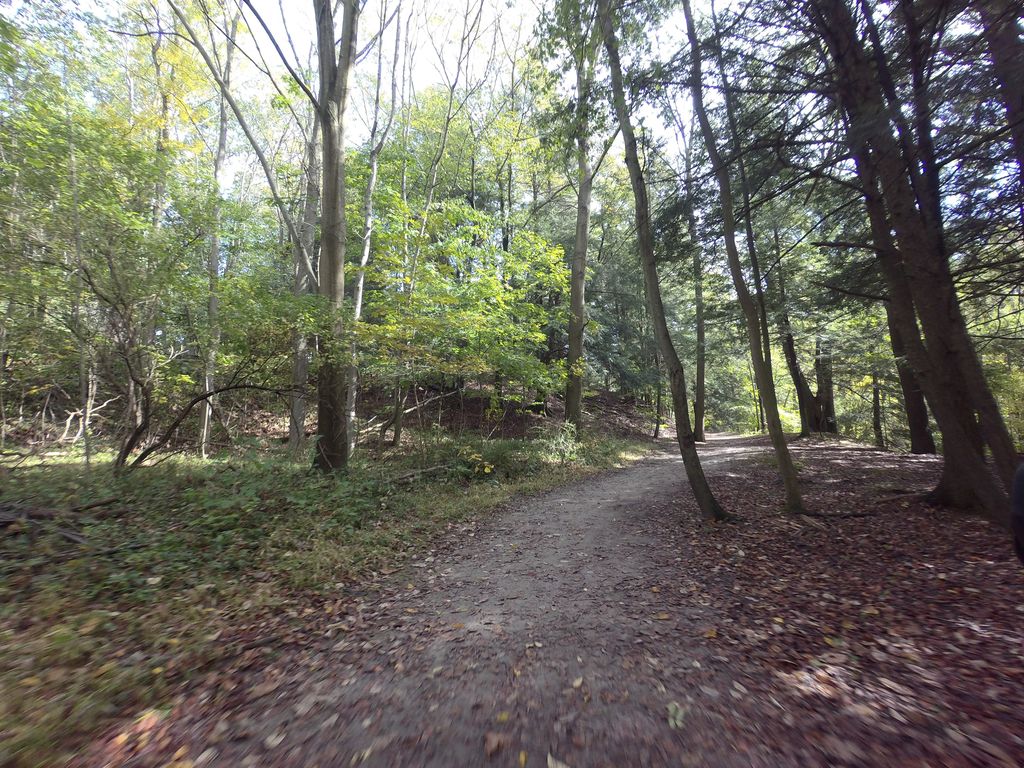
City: hamilton